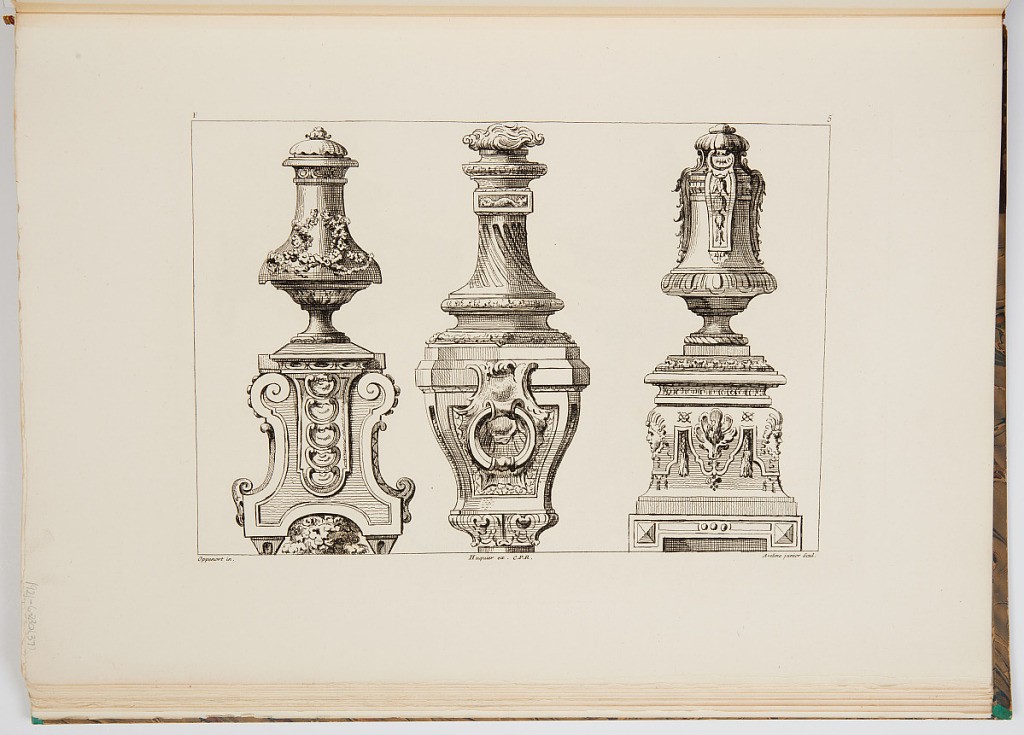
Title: Andiron Designs
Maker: Gilles-Marie Oppenord, French, 1672–1742
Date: ca. 1900
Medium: Photomechanical print
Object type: Bound print
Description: Designs for three andirons decorated with garlands, acanthus leaves, scrolls, shells, fluting, rings, ribbon twist, and mascarons. The plate is signed and numbered.